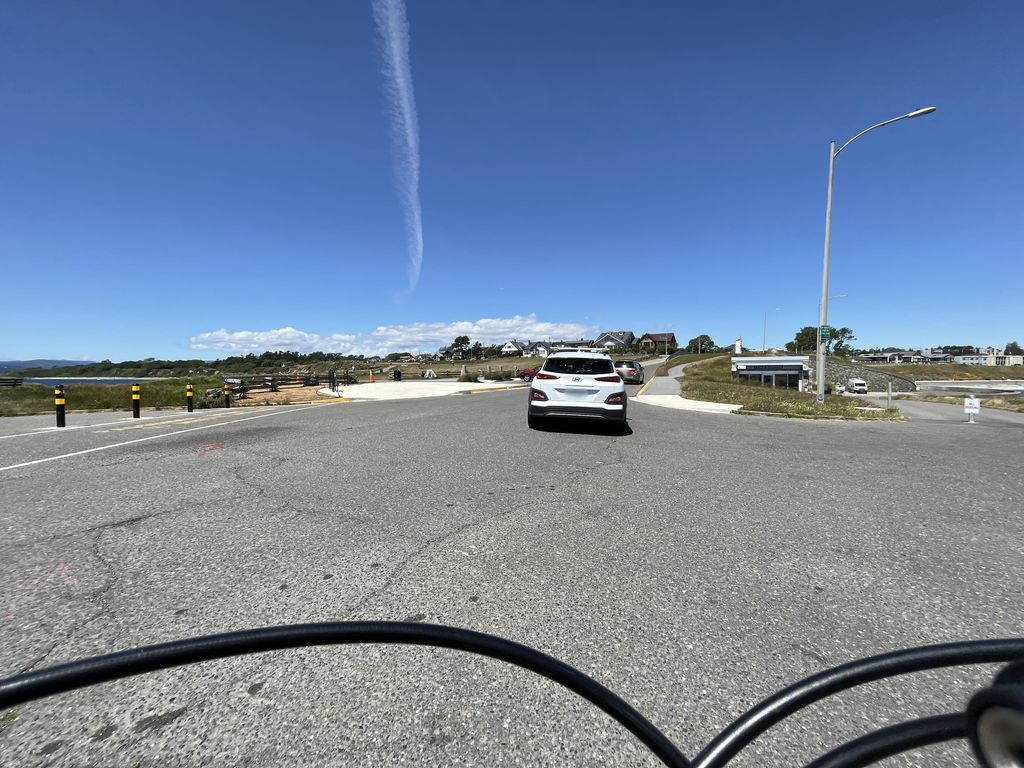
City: victoria